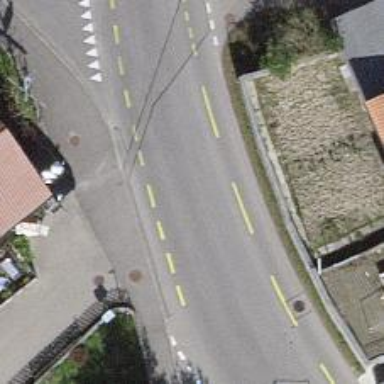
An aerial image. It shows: Tertiary road.